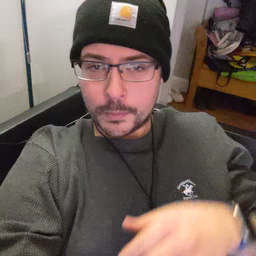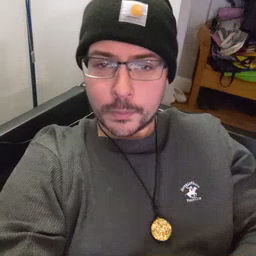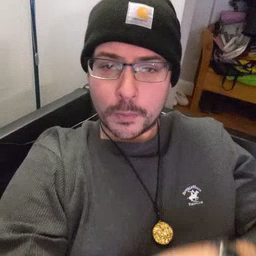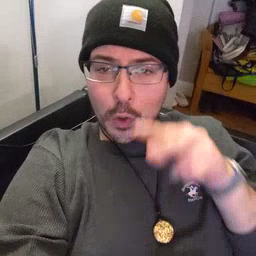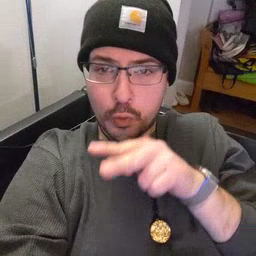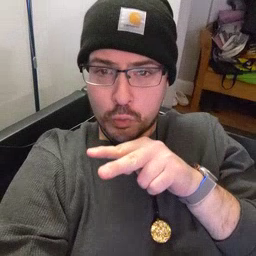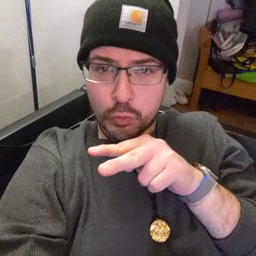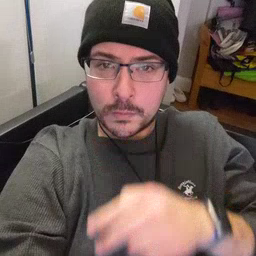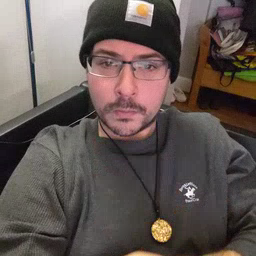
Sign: look